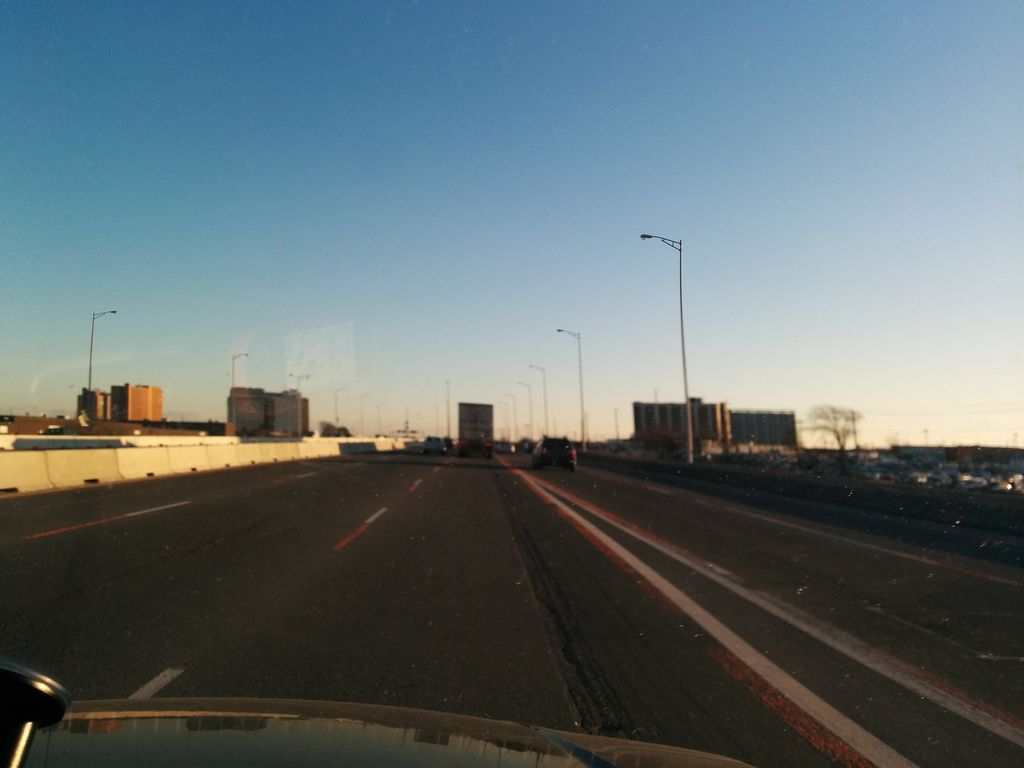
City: toronto